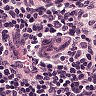
Metastatic tissue present: no